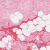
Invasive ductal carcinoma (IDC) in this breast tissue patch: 0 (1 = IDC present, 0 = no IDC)